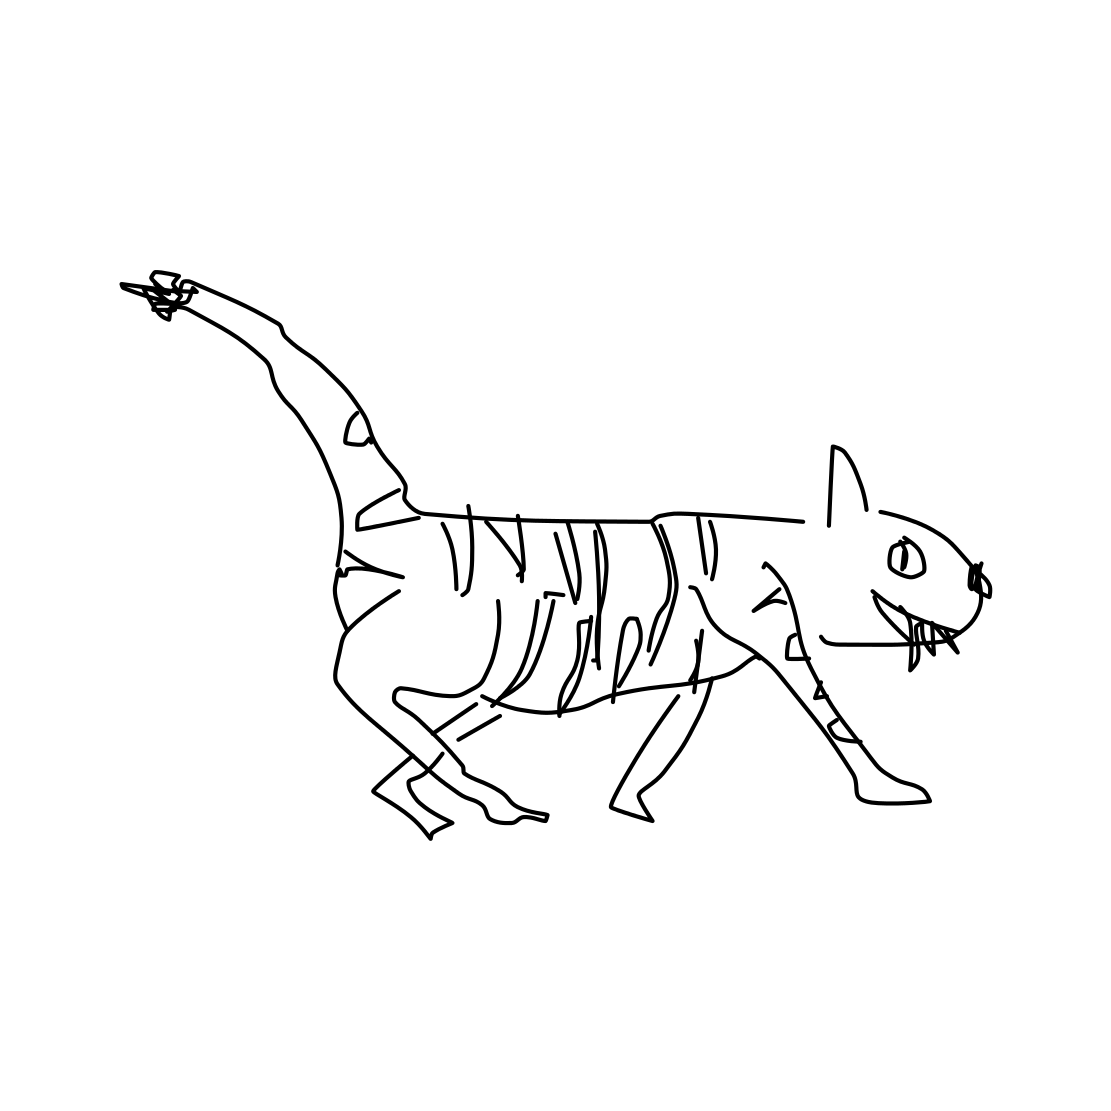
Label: tiger